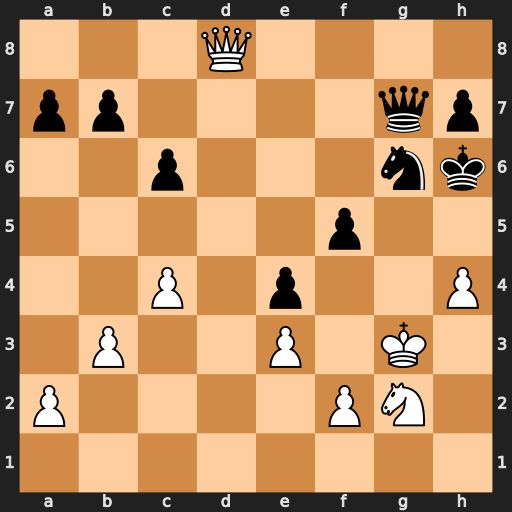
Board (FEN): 3Q4/pp4qp/2p3nk/5p2/2P1p2P/1P2P1K1/P4PN1/8
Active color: w
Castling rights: -
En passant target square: -
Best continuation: Qg5#